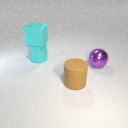
large cyan rubber cylinder below large cyan rubber cube